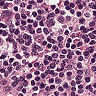
Metastatic tissue present: no